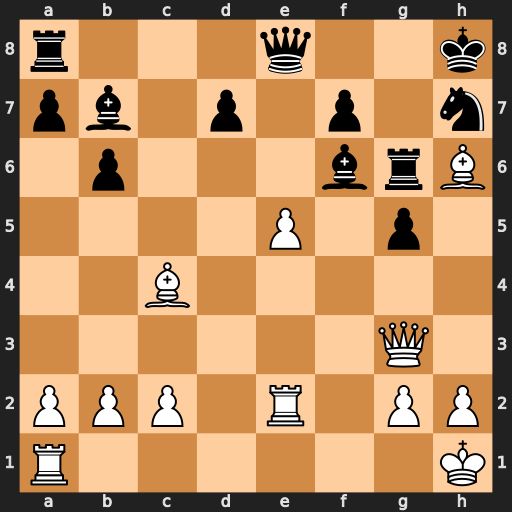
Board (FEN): r3q2k/pb1p1p1n/1p3brB/4P1p1/2B5/6Q1/PPP1R1PP/R6K
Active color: w
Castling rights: -
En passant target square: -
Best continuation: exf6 Rxh6 Rxe8+